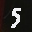
Label: 5